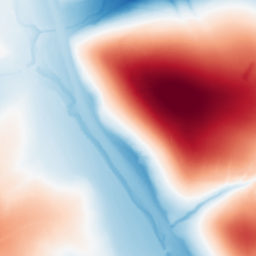
Category: trend_removal
Decomposition family: polynomial_high
Decomposition parameters: degree: 6
Upsampling method: cubic_mitchell
Upsampling parameters: scale: 8
Upsampling scale: 8